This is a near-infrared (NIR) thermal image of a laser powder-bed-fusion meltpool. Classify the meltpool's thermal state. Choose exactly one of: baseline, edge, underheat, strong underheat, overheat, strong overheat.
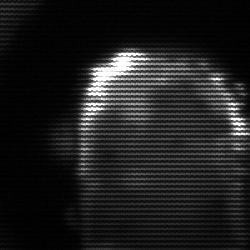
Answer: baseline